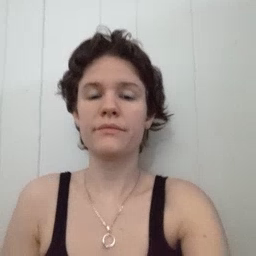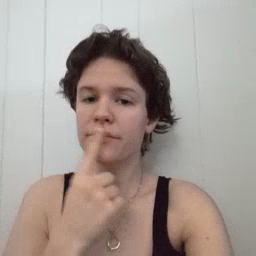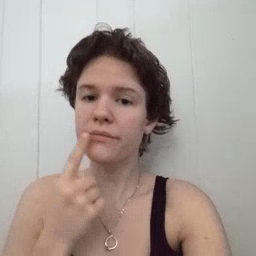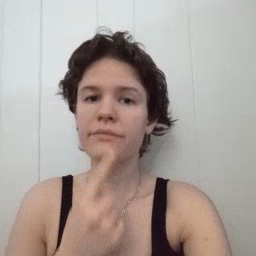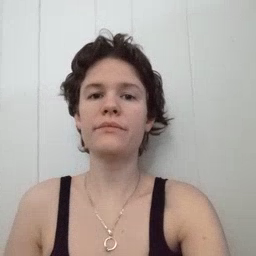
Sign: mouth